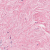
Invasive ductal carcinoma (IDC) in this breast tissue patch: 0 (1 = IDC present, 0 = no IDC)